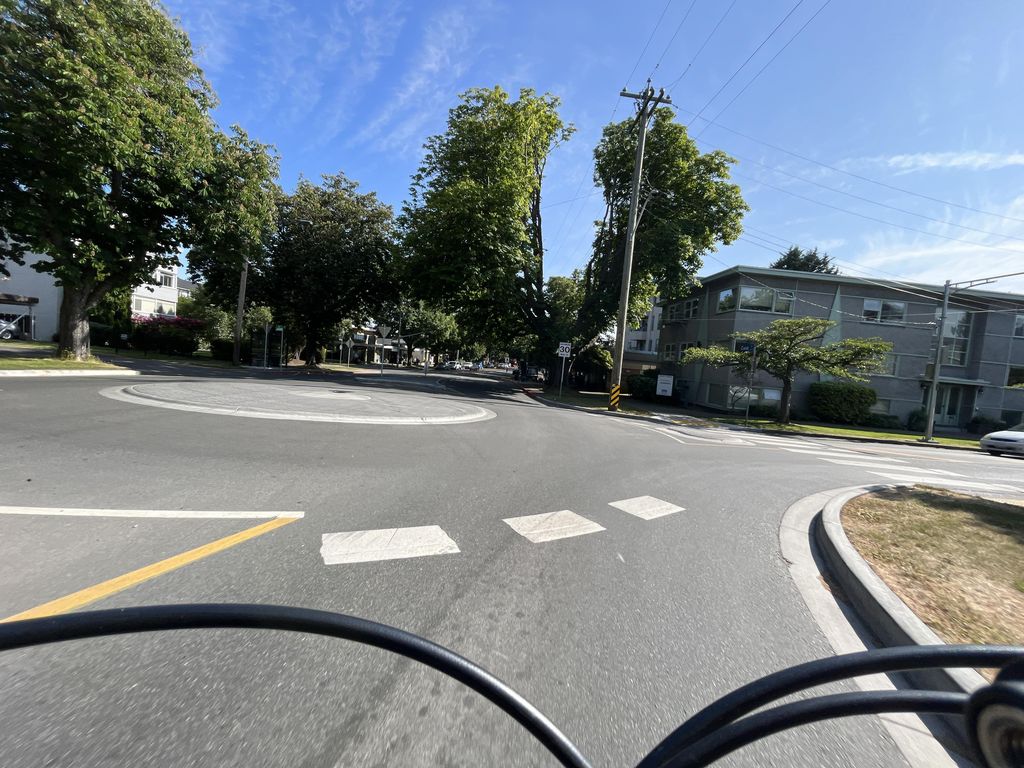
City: victoria